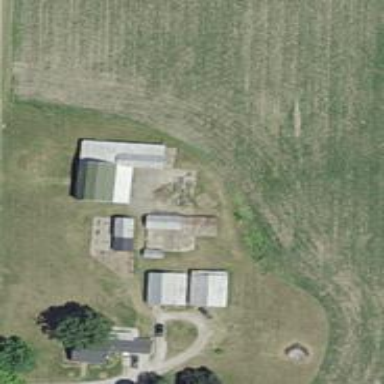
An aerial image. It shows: Farmyard area.